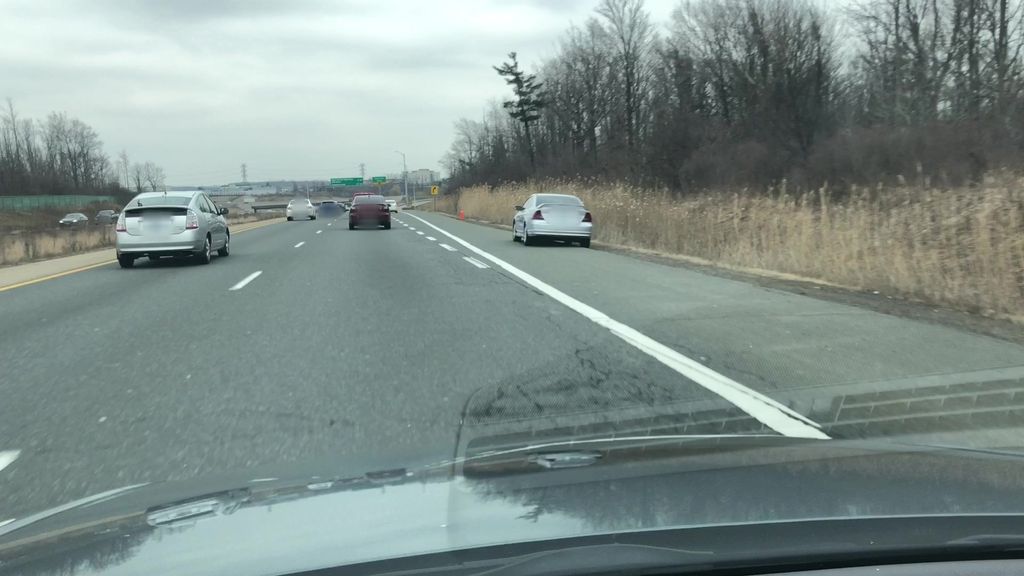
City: hamilton